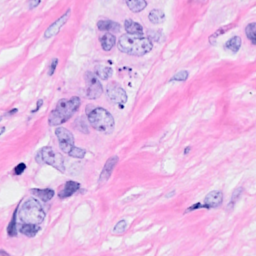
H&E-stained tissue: Breast